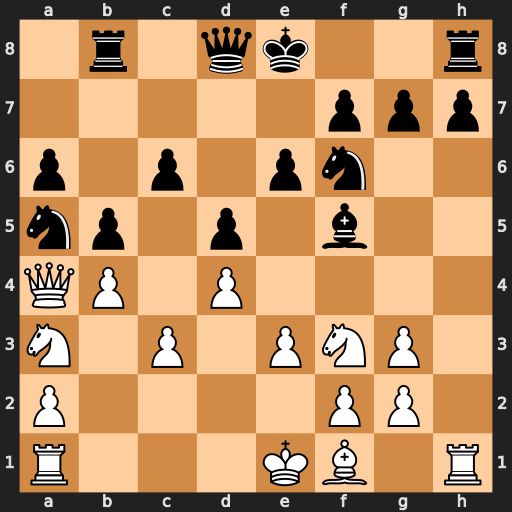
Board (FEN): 1r1qk2r/5ppp/p1p1pn2/np1p1b2/QP1P4/N1P1PNP1/P4PP1/R3KB1R
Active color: w
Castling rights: KQk
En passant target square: -
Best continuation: Qxa5 Qxa5 bxa5